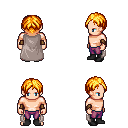
a pixel art fantasy rpg character, male body template, human, light skin, gray cape, magenta pants, light blonde parted hairstyle, leather bracers, black shoes, four views (front, back, left, right), 2x2 character sprite sheet, small pixel art, hard edges, no anti-aliasing